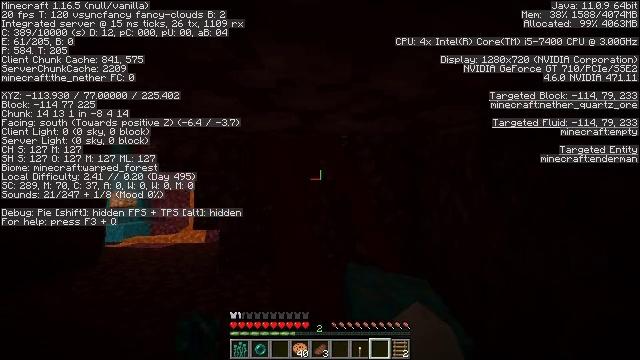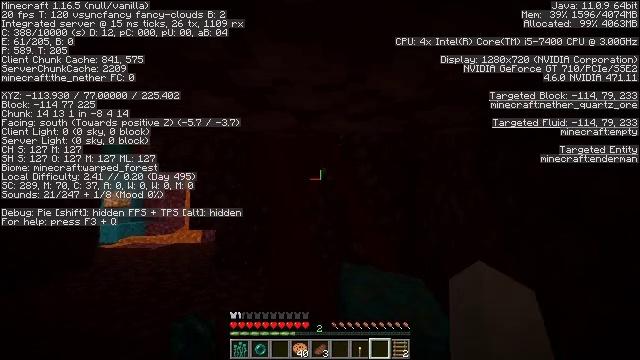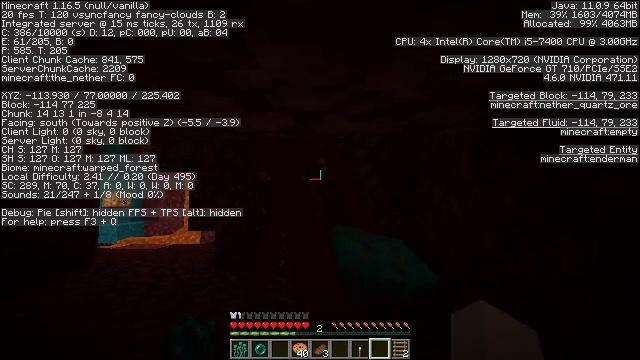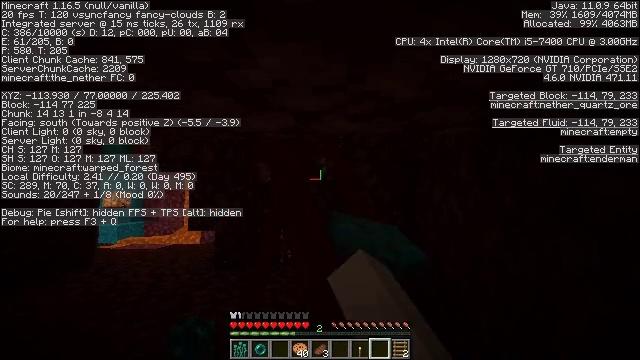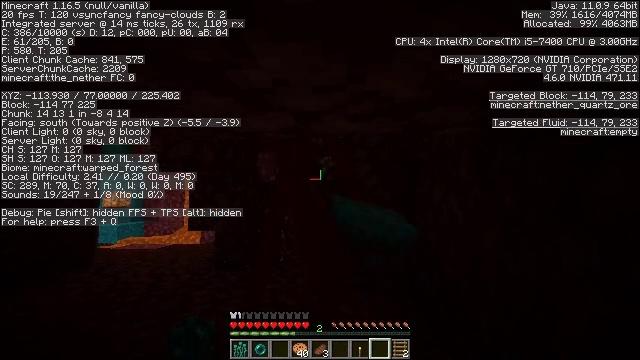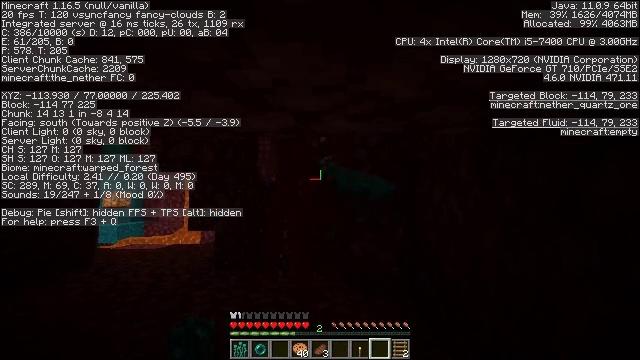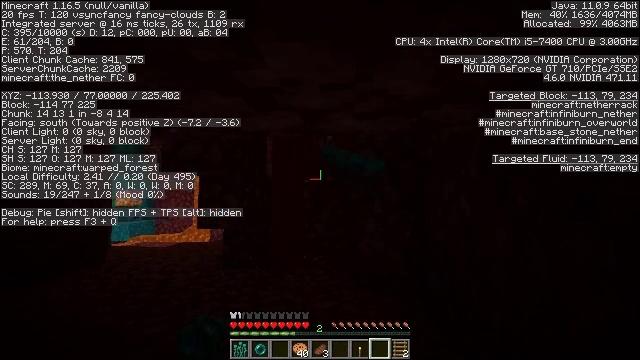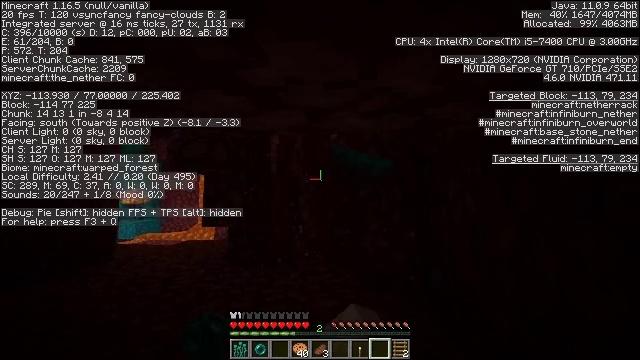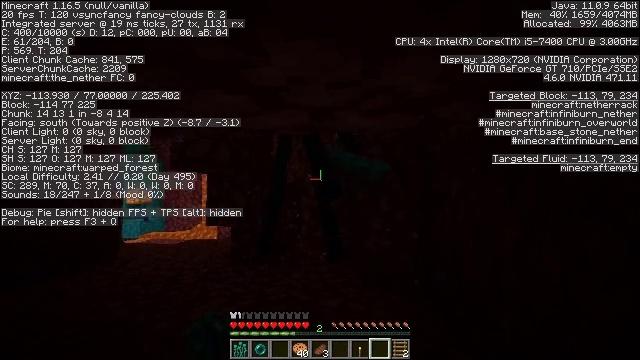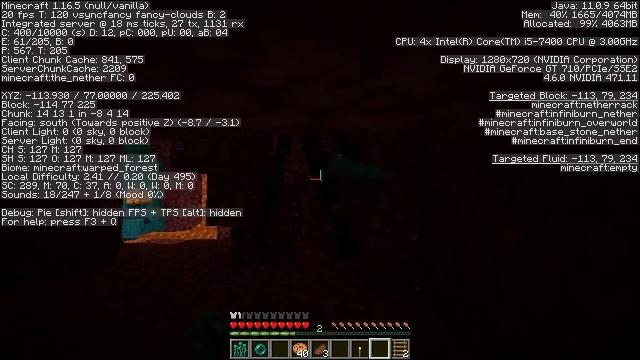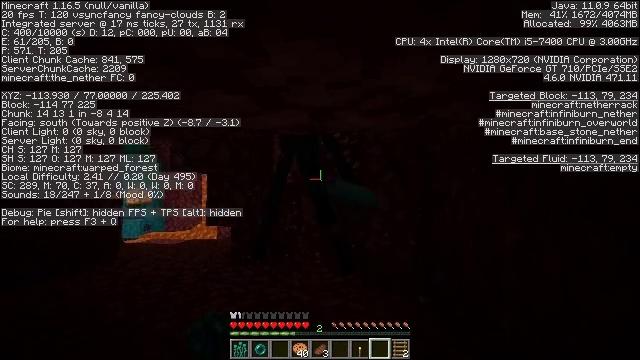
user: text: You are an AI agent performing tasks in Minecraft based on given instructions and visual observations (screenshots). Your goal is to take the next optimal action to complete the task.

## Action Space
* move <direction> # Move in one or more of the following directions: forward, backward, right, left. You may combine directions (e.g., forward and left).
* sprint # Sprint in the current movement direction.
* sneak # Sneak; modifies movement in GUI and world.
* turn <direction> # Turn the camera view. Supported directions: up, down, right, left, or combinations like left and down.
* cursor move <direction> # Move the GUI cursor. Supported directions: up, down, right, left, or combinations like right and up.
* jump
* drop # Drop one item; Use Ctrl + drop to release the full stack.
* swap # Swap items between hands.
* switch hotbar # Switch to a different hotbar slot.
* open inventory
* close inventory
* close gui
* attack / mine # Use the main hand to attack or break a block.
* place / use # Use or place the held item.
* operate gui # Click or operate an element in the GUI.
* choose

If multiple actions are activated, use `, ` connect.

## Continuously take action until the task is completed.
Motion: motion action
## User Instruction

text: Kill mobs.
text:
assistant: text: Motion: no_op
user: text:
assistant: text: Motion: attack / mine
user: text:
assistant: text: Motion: attack / mine
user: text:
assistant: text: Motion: attack / mine
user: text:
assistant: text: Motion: no_op
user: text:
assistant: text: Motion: turn left, attack / mine
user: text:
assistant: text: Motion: attack / mine
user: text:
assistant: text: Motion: attack / mine
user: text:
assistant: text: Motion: no_op
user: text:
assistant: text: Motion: attack / mine
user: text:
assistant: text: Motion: attack / mine